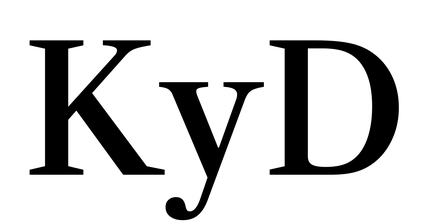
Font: LibreCaslonText_Medium